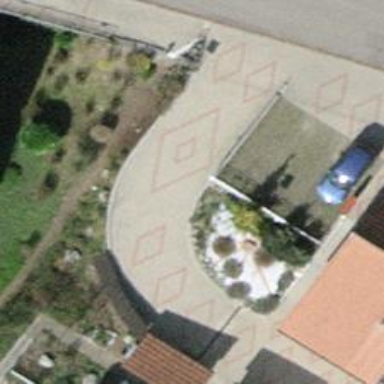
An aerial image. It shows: Driveway made of paving stones.